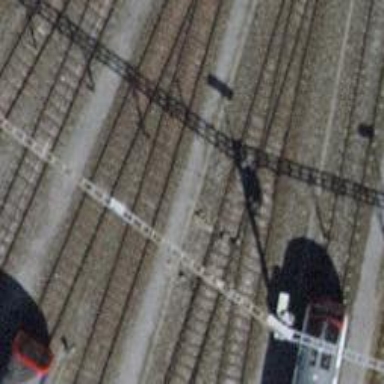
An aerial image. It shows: Railway switch.